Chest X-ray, AP view. Patient: 32 years old, sex M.
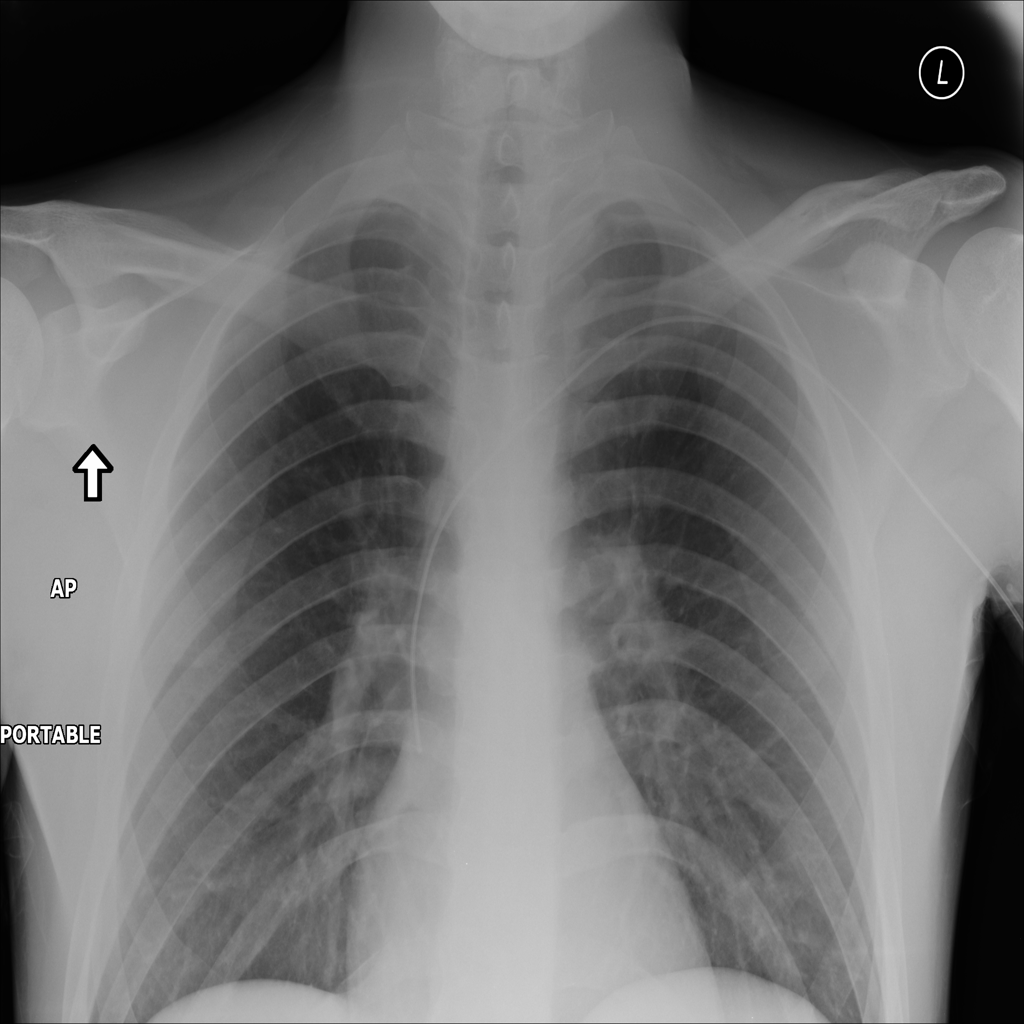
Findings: No Finding